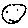
Label: smiley face